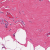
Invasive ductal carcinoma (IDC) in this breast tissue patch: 0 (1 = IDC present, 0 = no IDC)